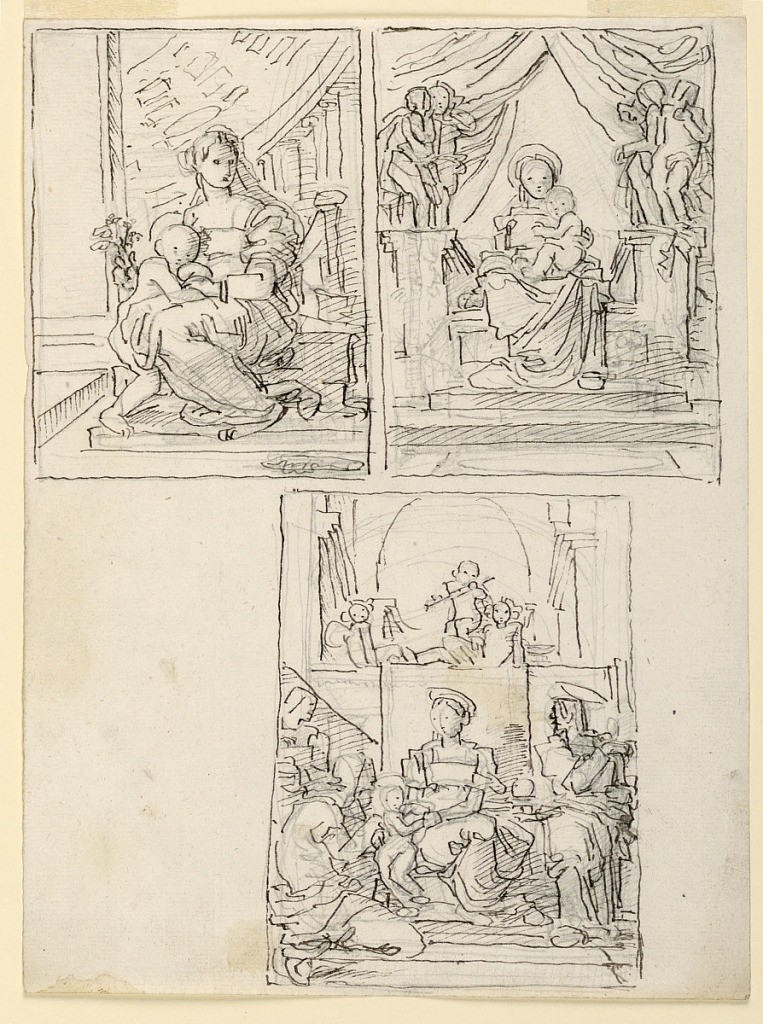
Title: The Virgin With the Child
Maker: Fortunato Duranti, Italian, 1787 - 1863
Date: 1820-1850
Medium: Graphite, pen and ink on paper
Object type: Drawing
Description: Upper row, at left: The Virgin sits on a bench, the Child stands at left, beside her. Beside, at left, a pillar. In the background is a cupola supported by a colonnade. At right: the Virgin sits upon a throne with a canopy, in front of which two putti stand on either side. She carries the Child in her lap. Below: The Virgin sits upon a throne, with the Child standing beside her, at left. Beside her, at left, a kneeling and a standing woman, at right the figure of a young woman, standing in front of two broken columns, seen frontally, the head turned toward right. Framing line. B: the other side. Above, at right: three-quarter figure of a young woman, sitting at a table upon which she places her right arm, raising her left hand which carries a letter. Her Skirt is brown, the blouse green, a blue shawl is visible on the back of the chair, where her left forearm rests.